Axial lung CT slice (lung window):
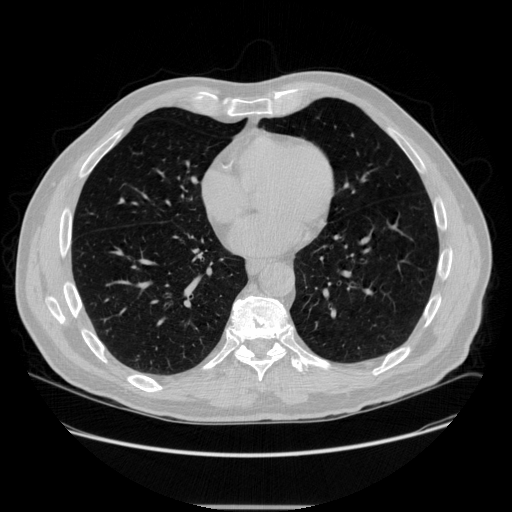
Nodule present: no